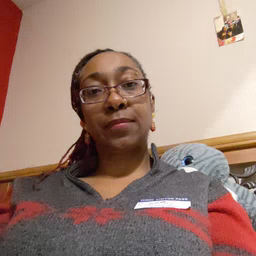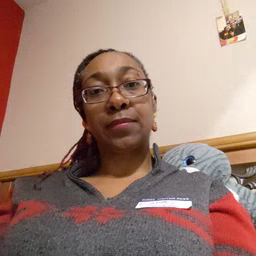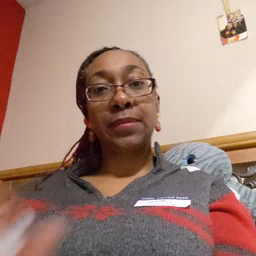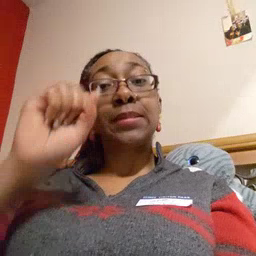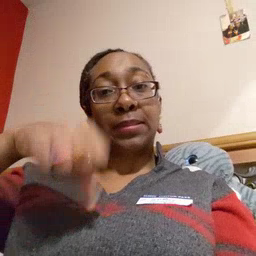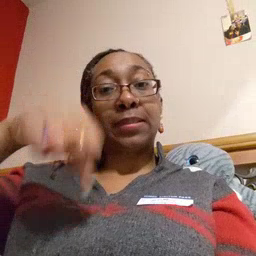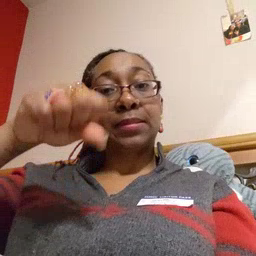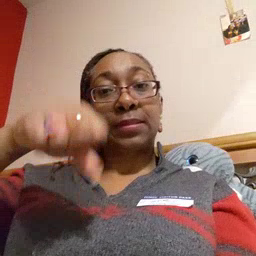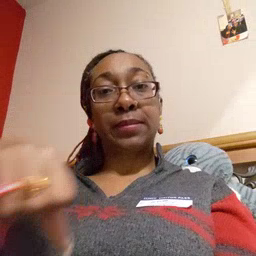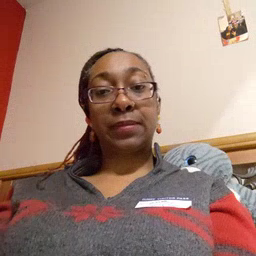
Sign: yes